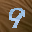
Label: 9